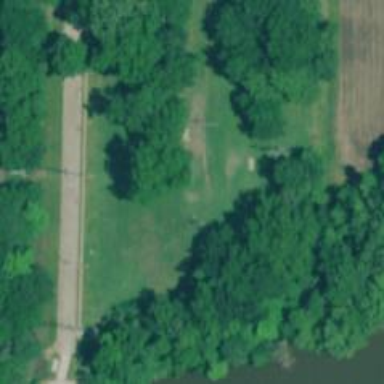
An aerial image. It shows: Disc golf basket.